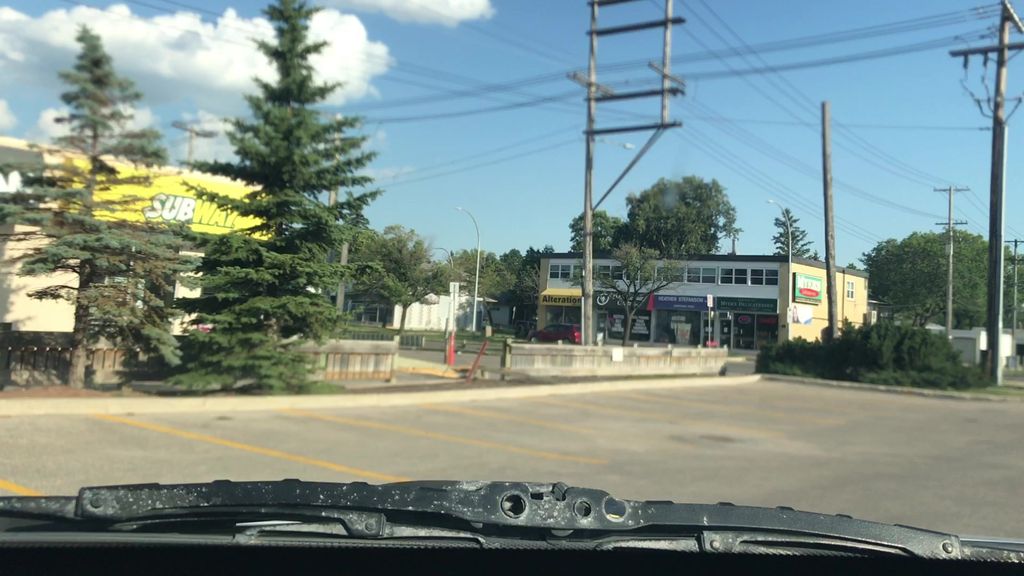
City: winnipeg